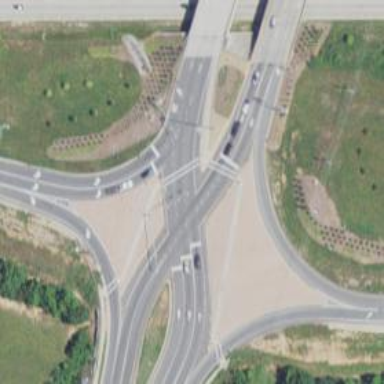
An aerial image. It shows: Motorway link with Diverging Diamond Interchange (DDI) junction.